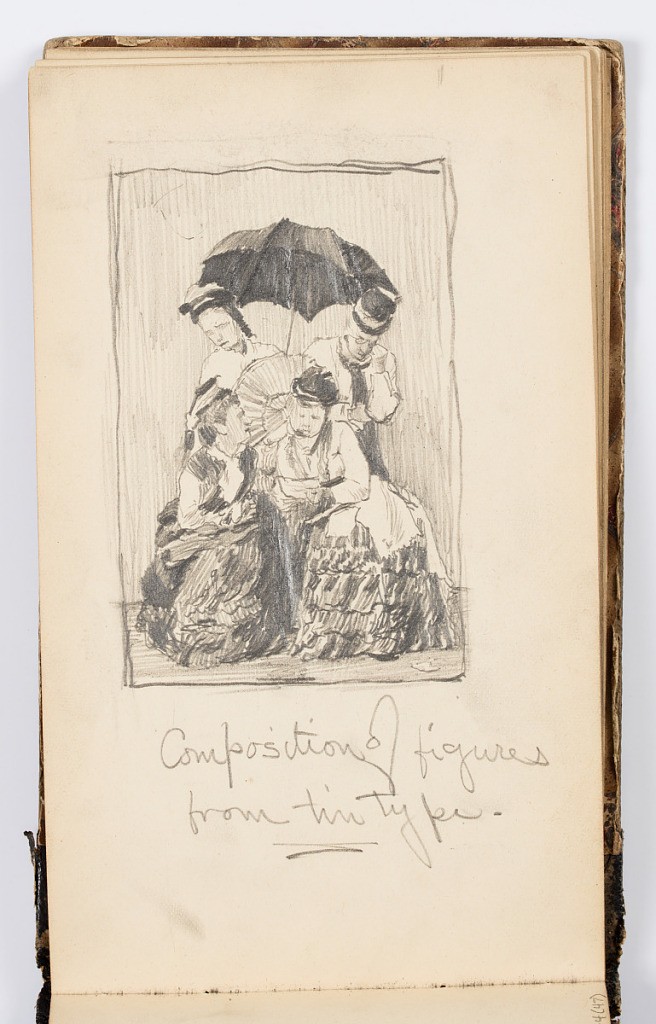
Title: Sketchbook Page: Figures from Tin Type
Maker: Kenyon Cox, American, 1856–1919
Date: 1875
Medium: Graphite on paper
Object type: Sketchbook folio
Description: Group of four figures with two seated women in front and two standing figures behind, beneath a parasol.